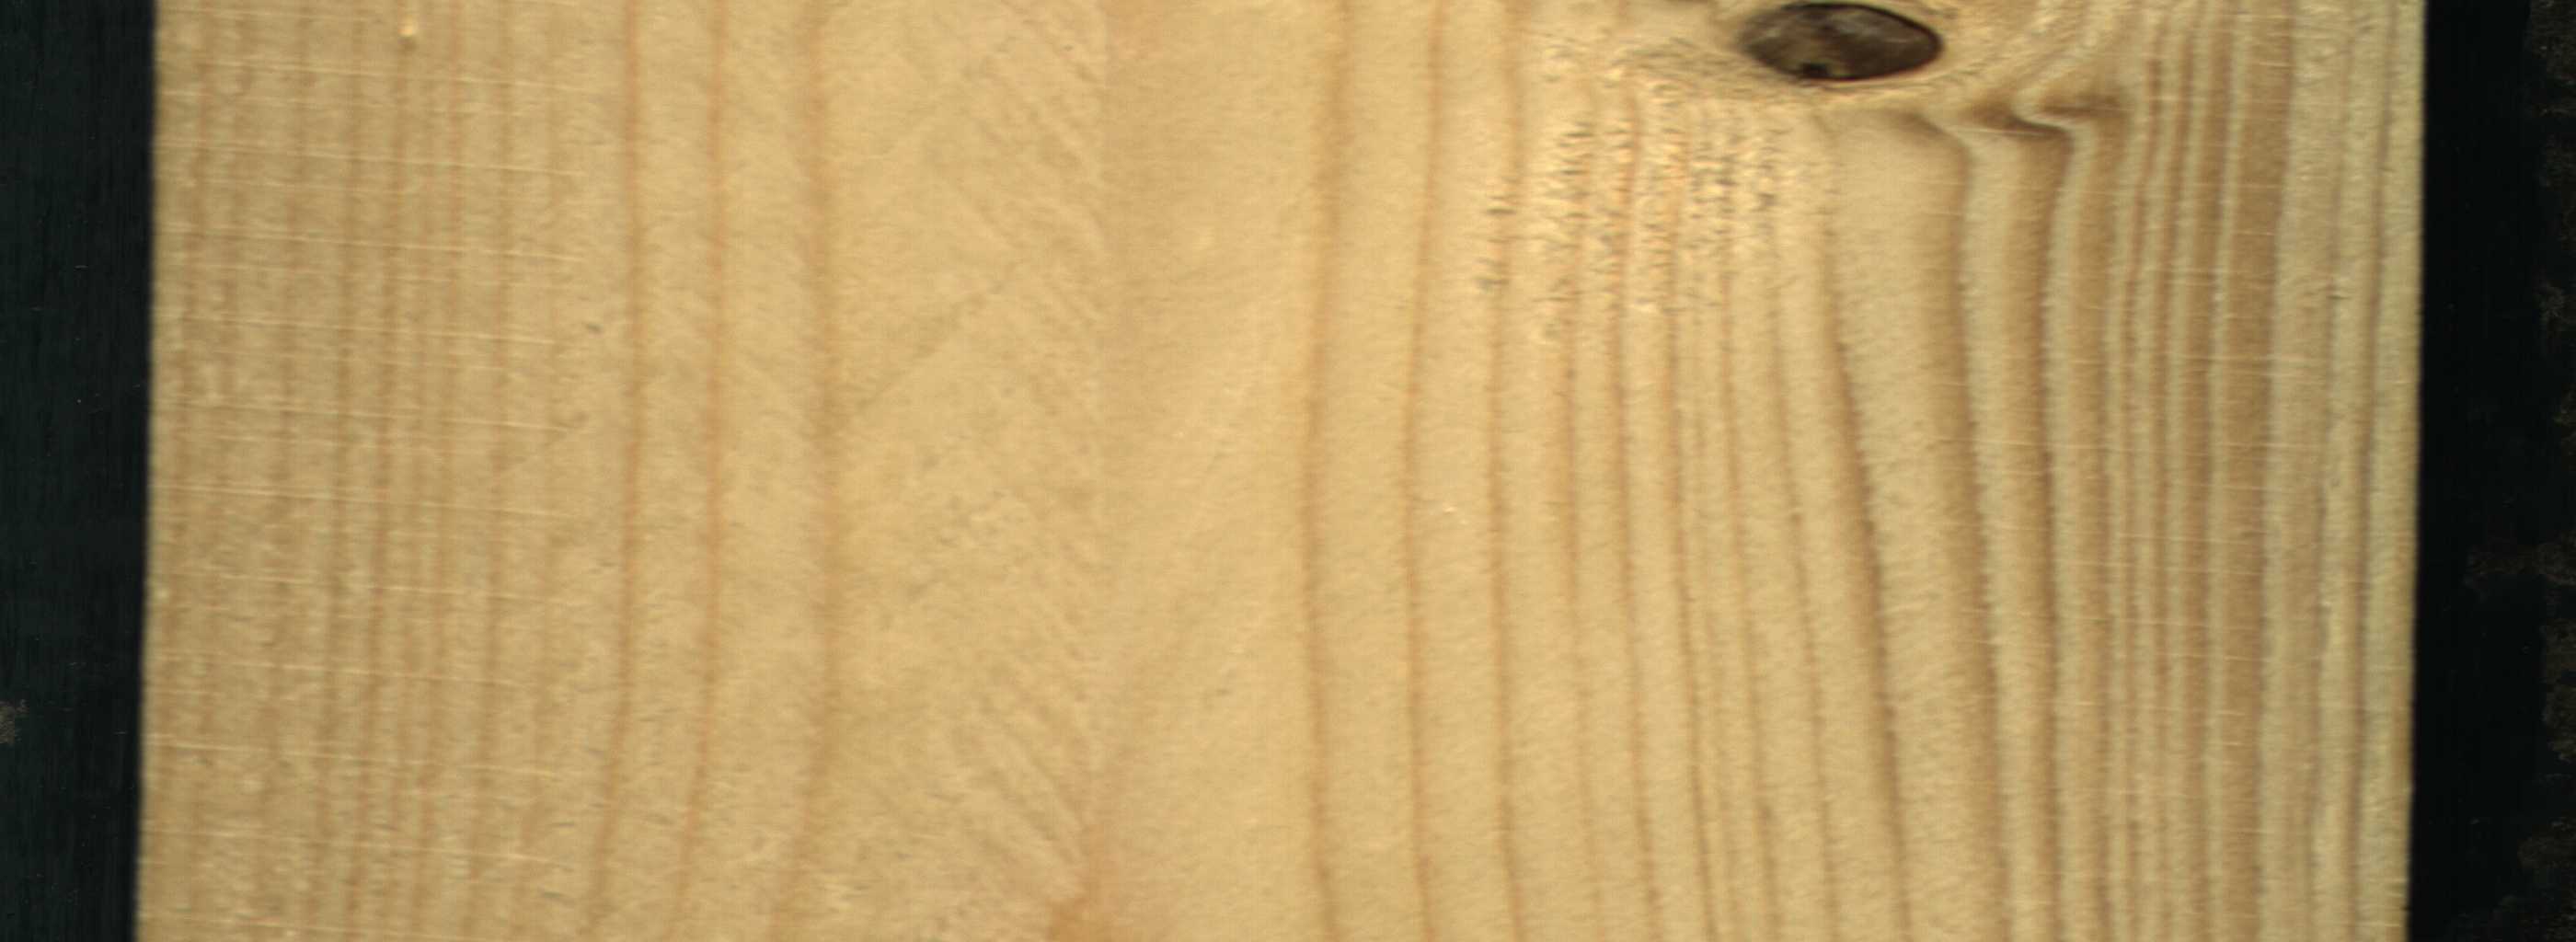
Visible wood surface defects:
Dead_Knot